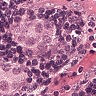
Metastatic tissue present: yes